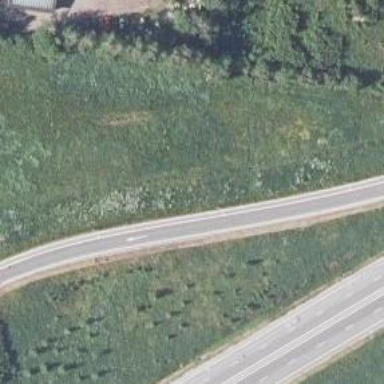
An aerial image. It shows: Trunk link highway.